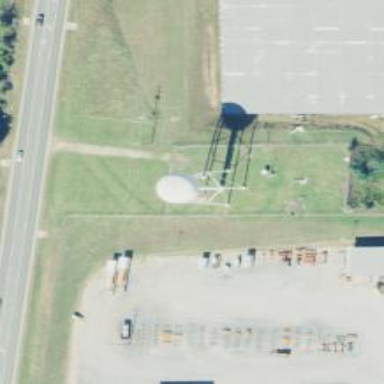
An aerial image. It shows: Water tower that is man-made.